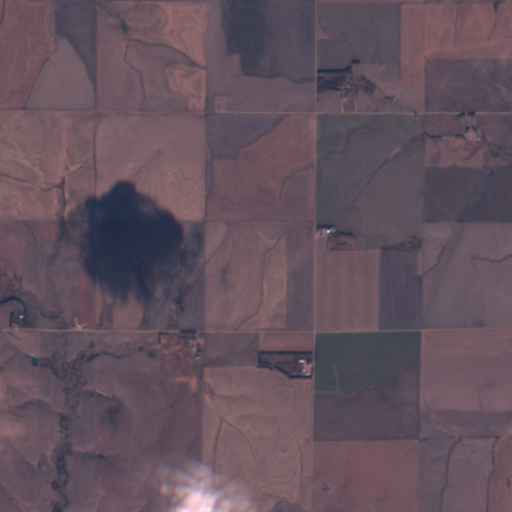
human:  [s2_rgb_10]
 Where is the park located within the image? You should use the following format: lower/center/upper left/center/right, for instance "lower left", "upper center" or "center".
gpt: The park is located in the upper center of the image.
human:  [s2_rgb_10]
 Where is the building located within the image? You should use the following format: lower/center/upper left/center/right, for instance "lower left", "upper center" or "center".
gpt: There is no building in the image.